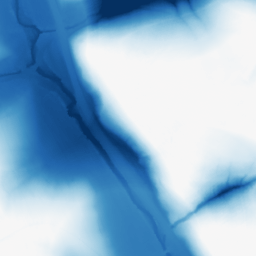
Category: morphological
Decomposition family: morphological
Decomposition parameters: operation: closing
size: 100
Upsampling method: regularized
Upsampling parameters: scale: 2
lambda_reg: 0.001
Upsampling scale: 2